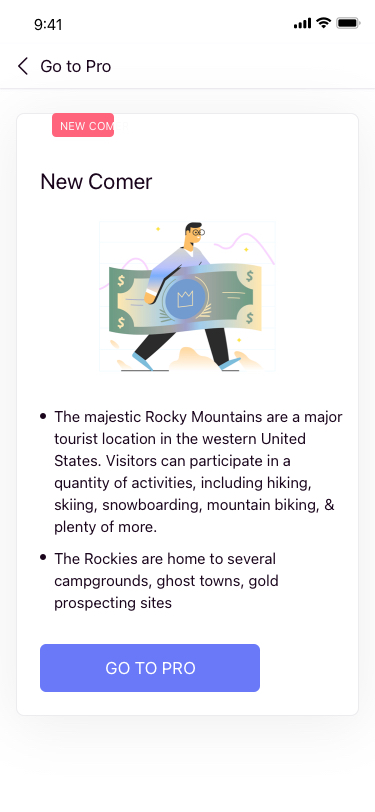
Text in this UI design:
The majestic Rocky Mountains are a major tourist location in the western United States. Visitors can participate in a quantity of activities, including hiking, skiing, snowboarding, mountain biking, & plenty of more.
The Rockies are home to several campgrounds, ghost towns, gold prospecting sites
New Comer